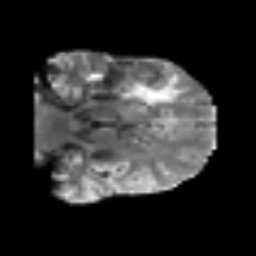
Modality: T2w
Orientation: coronal
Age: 60
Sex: male
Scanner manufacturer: siemens
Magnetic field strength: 3 T
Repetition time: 6.1 s
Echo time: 0.101 s